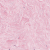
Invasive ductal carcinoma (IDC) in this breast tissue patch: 0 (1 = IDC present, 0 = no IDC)